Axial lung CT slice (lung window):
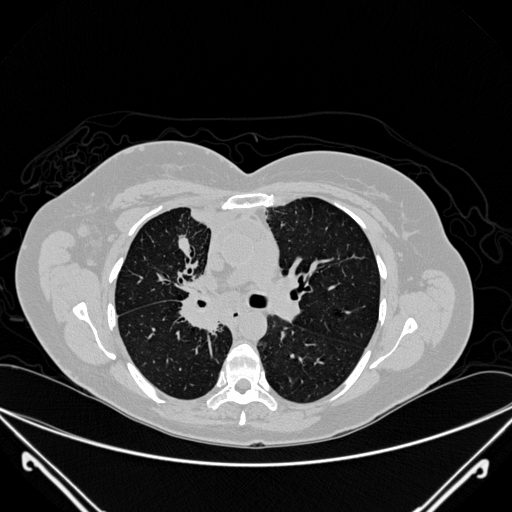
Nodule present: yes
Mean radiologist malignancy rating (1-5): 3.25